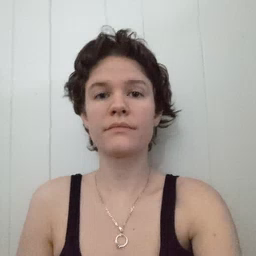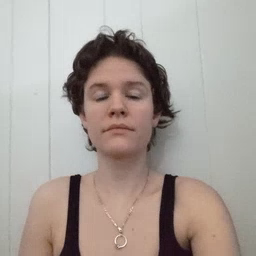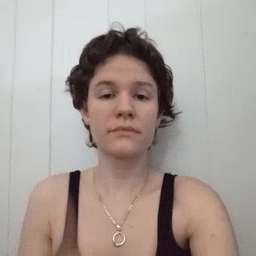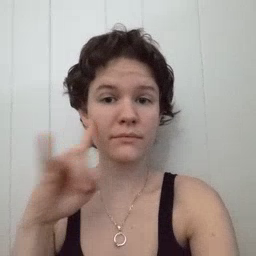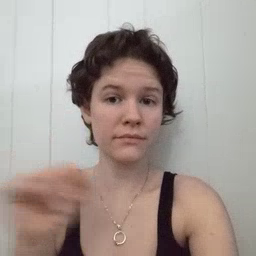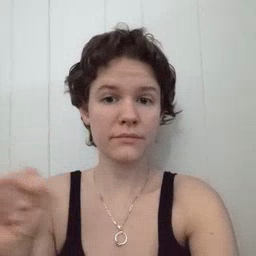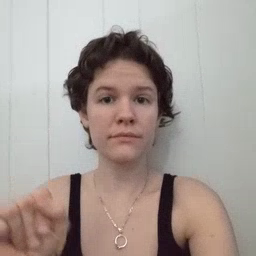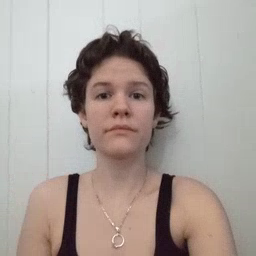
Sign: loud